Interaction volume radius: 5 \u00c5
Interaction volume height: 10 \u00c5
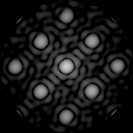
Disorder parameter: 0.06226